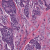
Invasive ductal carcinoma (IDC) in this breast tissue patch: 1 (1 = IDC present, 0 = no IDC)